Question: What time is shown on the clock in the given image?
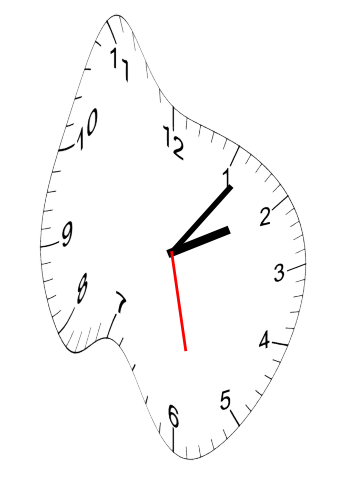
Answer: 02:06:28